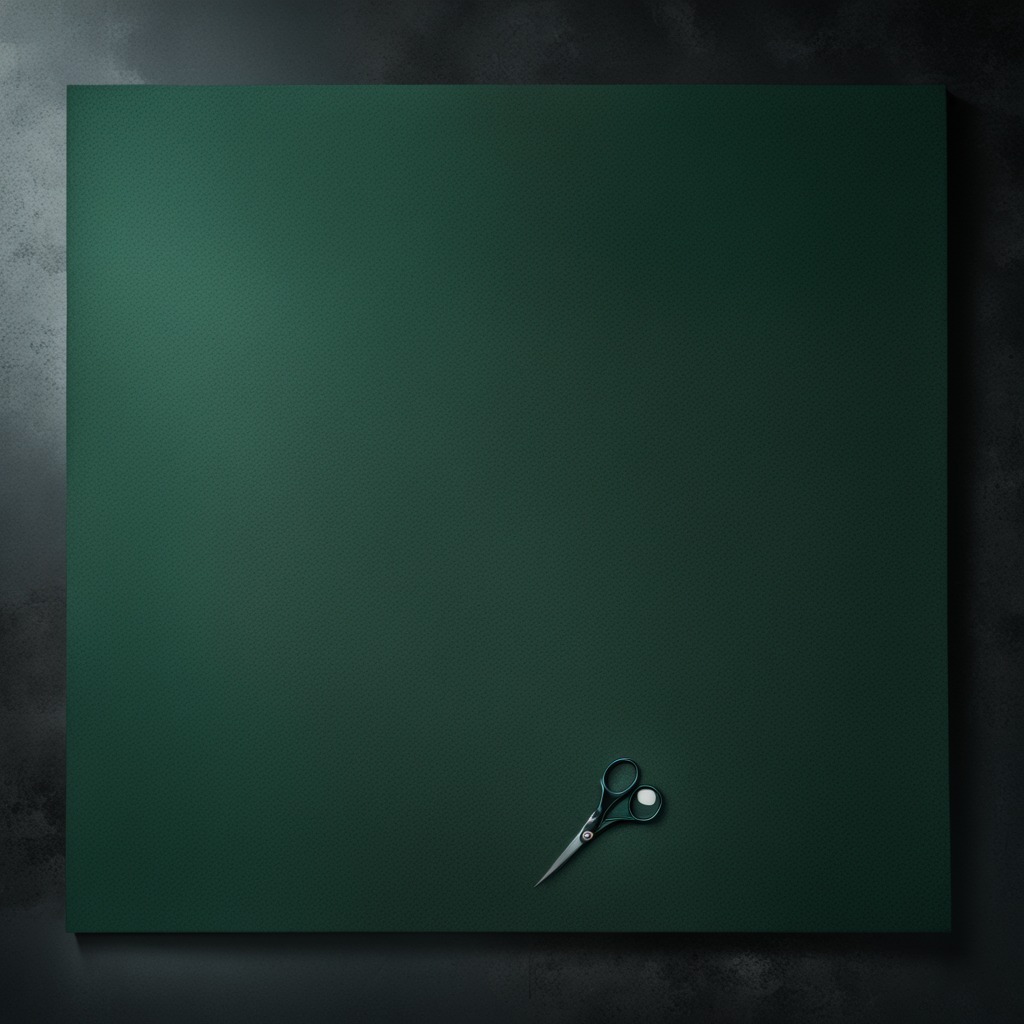
A scissor lies on a green rubber mat on a clean granite tabletop inside a workshop at night.